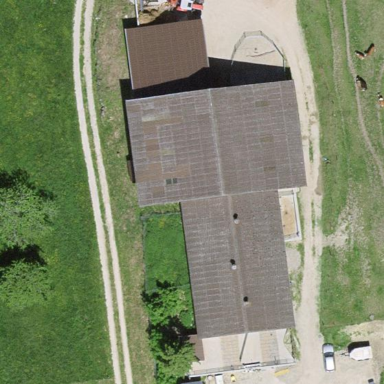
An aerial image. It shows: Farmyard area.